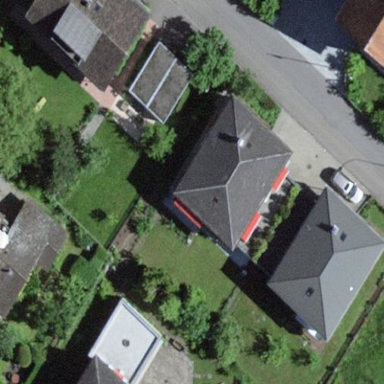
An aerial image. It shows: Detached building.